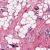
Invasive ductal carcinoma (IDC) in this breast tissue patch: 0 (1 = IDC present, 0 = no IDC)